Aerial crown-view tile of a tropical tree (Barro Colorado Island, Panama), acquired 20250317:
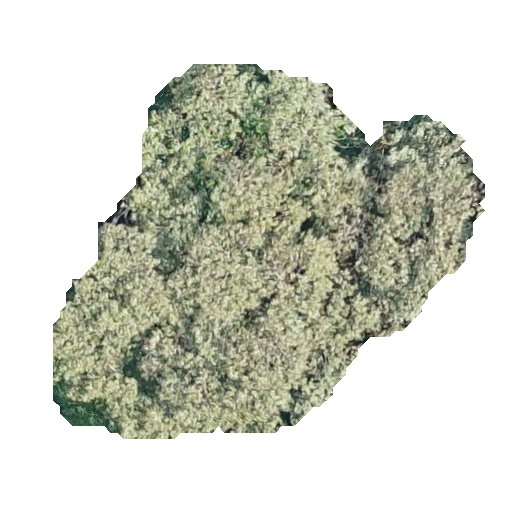
Species: Luehea seemannii
GBIF accepted scientific name: Luehea seemannii
Crown area: 162.199 m²